Interaction volume radius: 5 \u00c5
Interaction volume height: 10 \u00c5
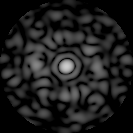
Disorder parameter: 0.7679